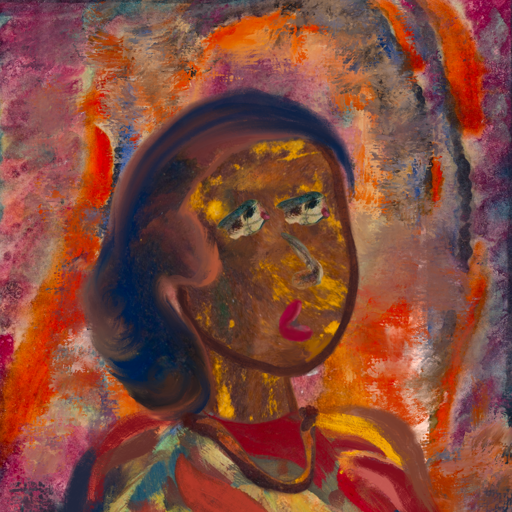
Background: Experience, Head And Neck Side: Comrade, Face Side: Pipe, Bust: Mother_And_Son_Son, Hair Side: Mother_And_Son_Son, Head Accessory: Blank, Second Necklace: Comrade, Necklace: Blank, Baby: Blank